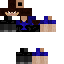
A female human skin with dark skin, wearing brown long hair dressed in a blue hoodie and black pants, featuring a closed mouth.